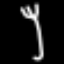
Label: fork